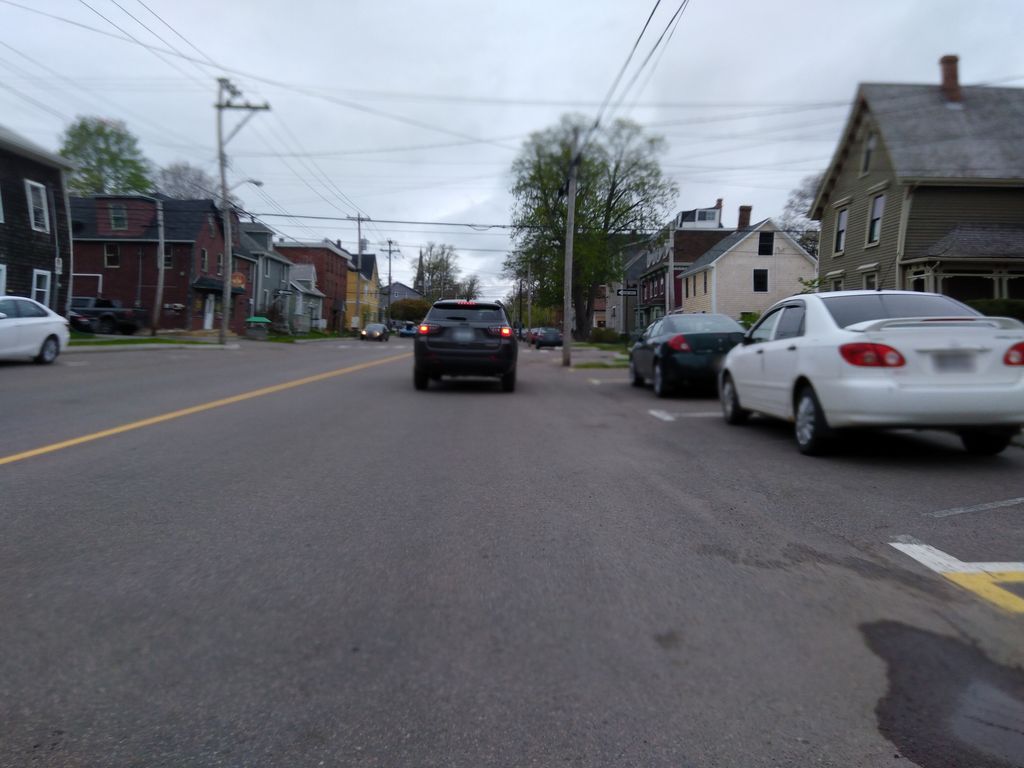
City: charlottetown